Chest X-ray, AP view. Patient: 18 years old, sex M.
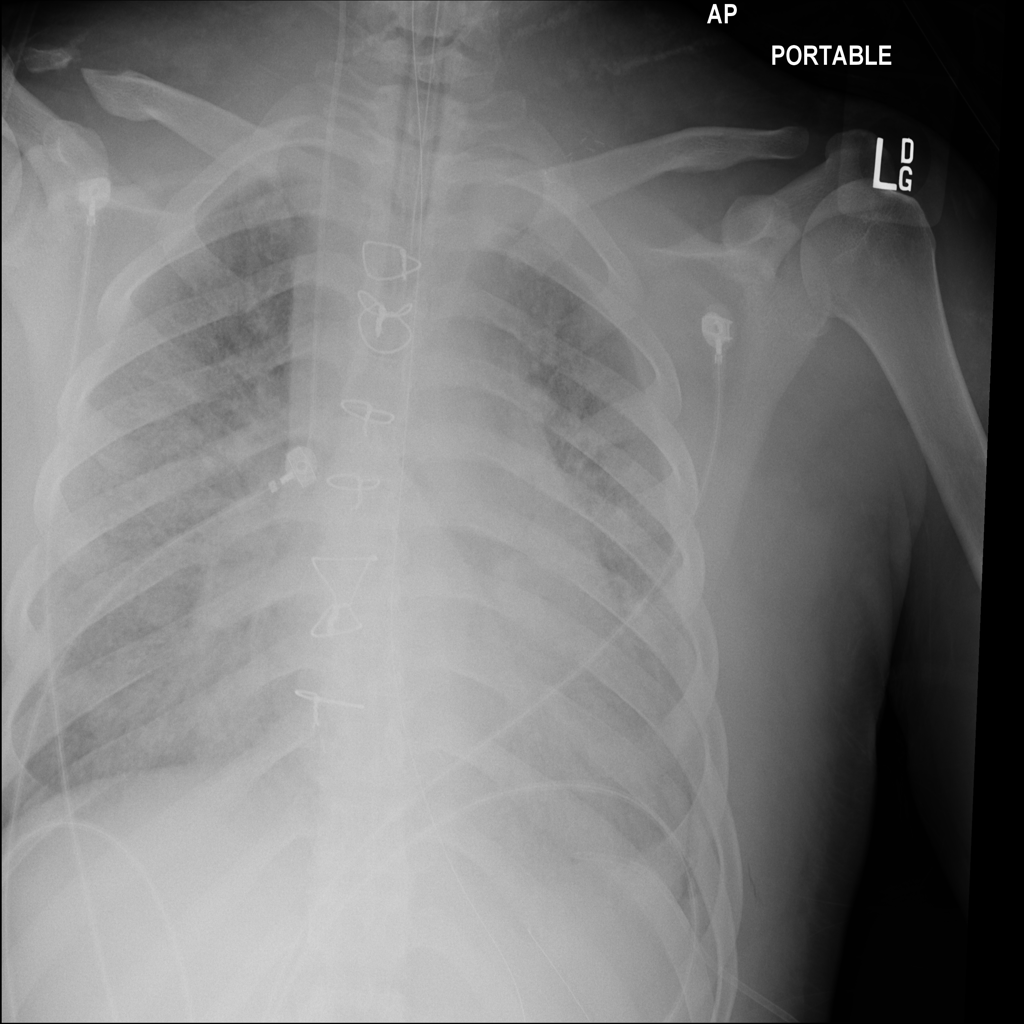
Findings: Pleural_Thickening